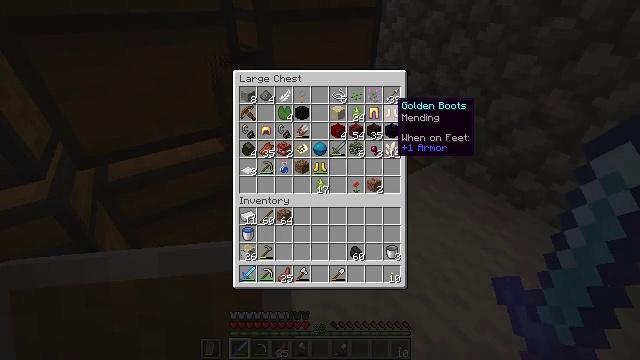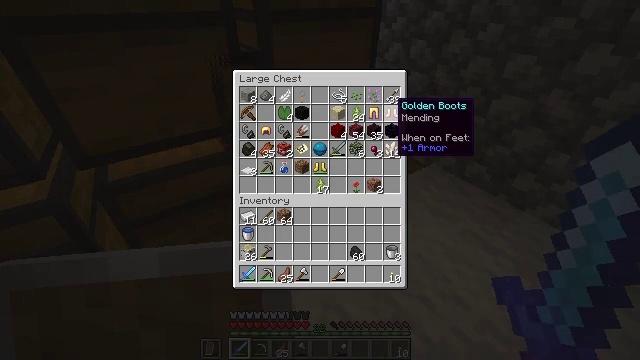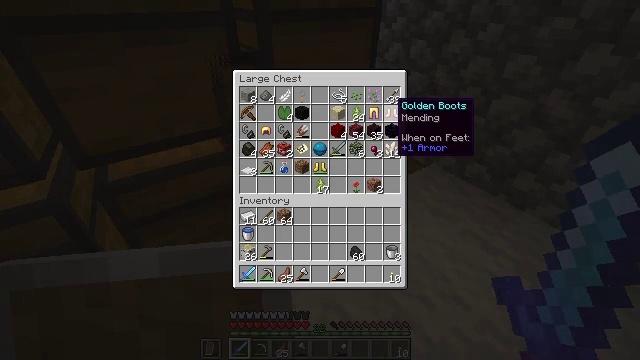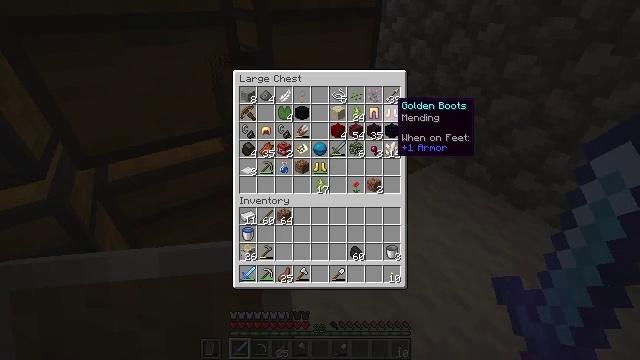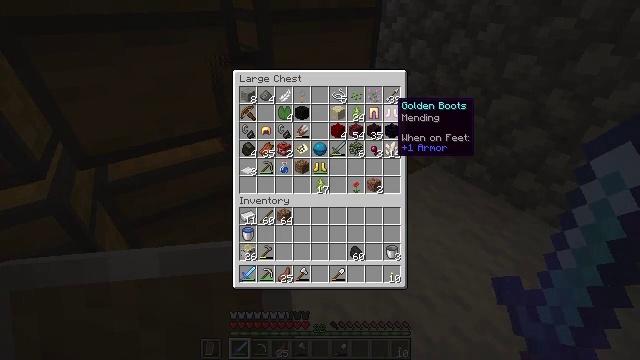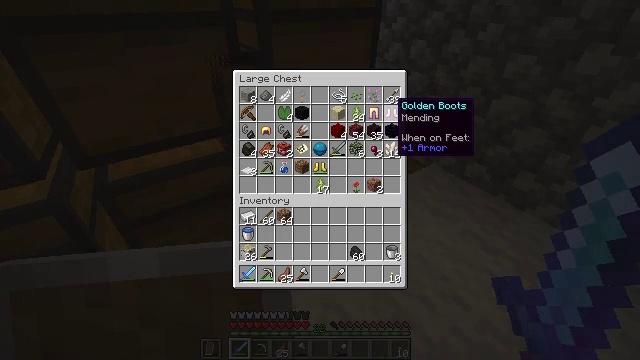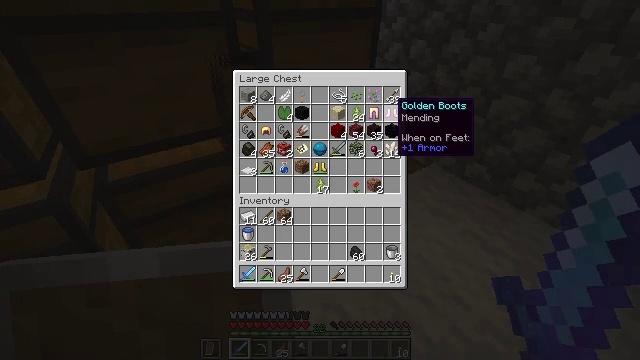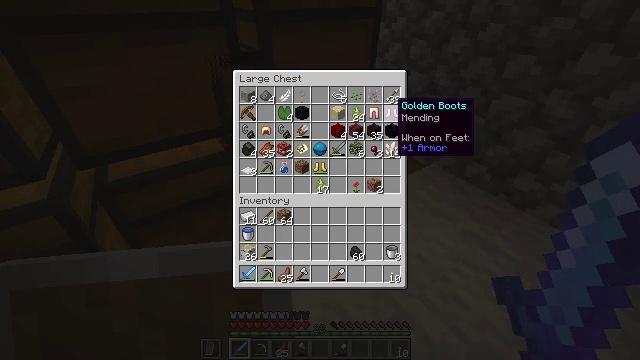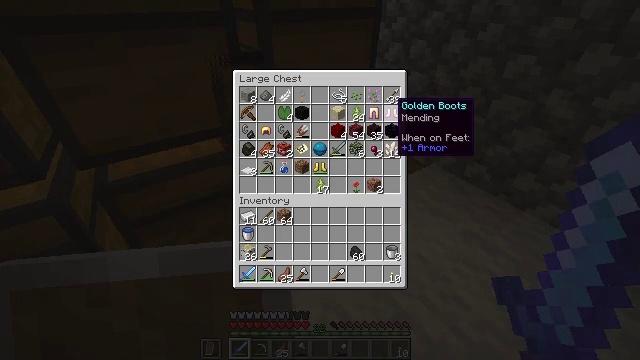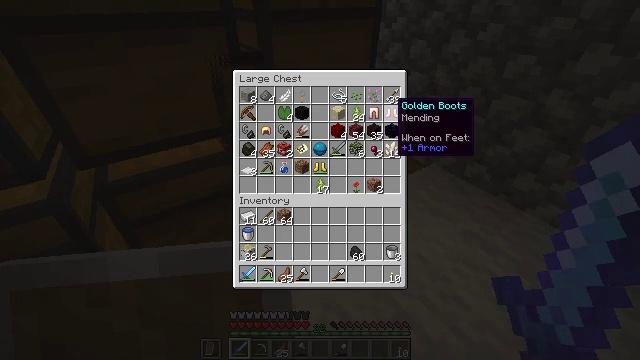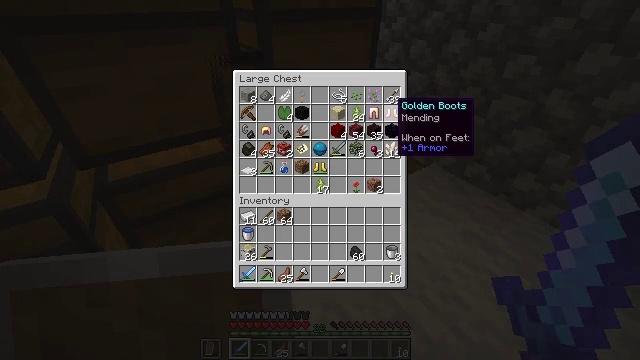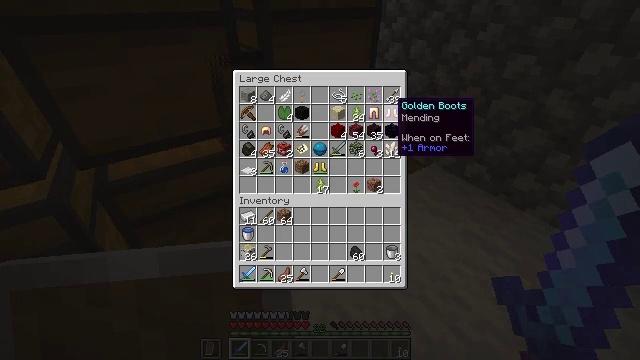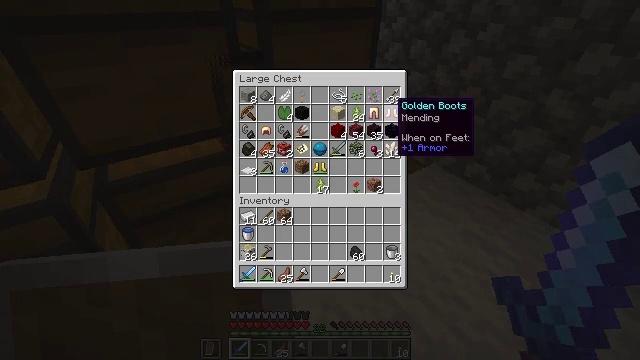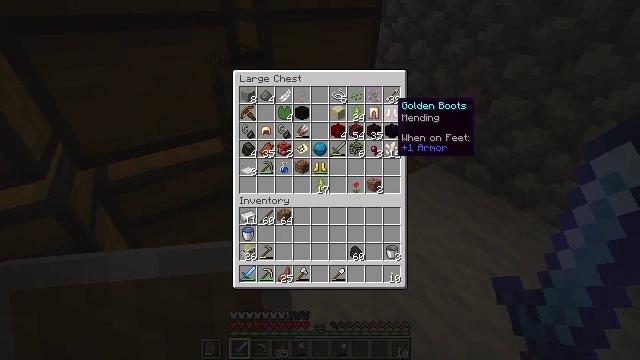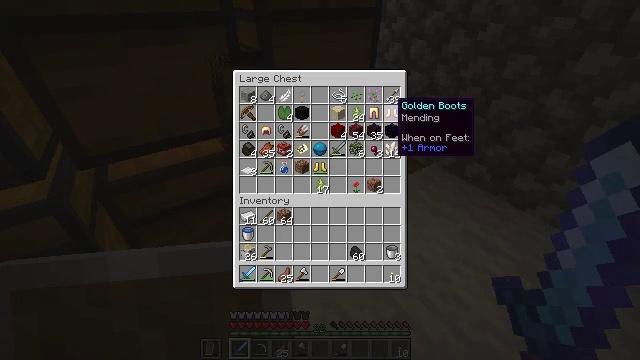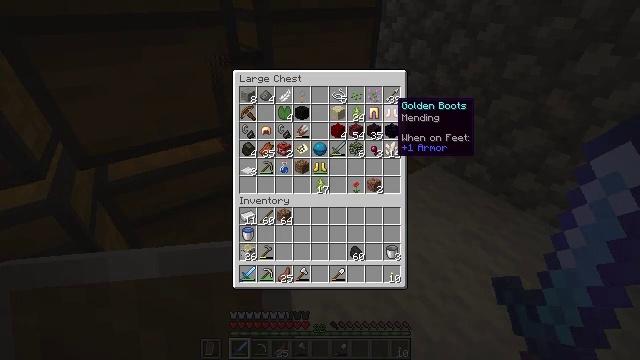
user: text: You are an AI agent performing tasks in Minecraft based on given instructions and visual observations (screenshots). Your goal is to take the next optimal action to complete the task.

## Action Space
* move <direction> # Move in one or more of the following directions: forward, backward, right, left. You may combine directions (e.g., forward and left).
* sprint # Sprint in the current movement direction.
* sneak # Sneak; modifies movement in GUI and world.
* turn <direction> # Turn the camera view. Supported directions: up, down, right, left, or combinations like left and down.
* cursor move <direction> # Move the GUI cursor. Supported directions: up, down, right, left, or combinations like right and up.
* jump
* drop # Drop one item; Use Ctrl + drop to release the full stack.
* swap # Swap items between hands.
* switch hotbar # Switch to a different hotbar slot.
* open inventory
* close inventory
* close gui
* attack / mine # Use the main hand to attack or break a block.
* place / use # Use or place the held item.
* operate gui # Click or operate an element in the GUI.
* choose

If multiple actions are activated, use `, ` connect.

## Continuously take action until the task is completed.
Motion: motion action
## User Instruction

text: Gather the nether wart block from a crimson forest.
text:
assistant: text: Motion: no_op
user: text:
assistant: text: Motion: no_op
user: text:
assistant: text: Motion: no_op
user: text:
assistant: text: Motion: no_op
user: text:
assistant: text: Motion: no_op
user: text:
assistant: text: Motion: no_op
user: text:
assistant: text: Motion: no_op
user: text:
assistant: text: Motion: no_op
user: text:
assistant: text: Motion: no_op
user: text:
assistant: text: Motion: no_op
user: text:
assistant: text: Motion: no_op
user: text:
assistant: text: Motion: no_op
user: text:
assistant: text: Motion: no_op
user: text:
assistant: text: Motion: no_op
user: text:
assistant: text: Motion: no_op
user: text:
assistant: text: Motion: no_op
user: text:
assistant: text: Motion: cursor move left
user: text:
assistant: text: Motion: cursor move left
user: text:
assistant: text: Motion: no_op
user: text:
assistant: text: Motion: no_op
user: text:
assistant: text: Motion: no_op
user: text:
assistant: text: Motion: no_op
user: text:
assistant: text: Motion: no_op
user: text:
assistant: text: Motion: no_op
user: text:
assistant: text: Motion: cursor move left
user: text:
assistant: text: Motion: cursor move left
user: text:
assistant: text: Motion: no_op
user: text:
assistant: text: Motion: no_op
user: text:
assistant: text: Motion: no_op
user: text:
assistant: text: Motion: no_op